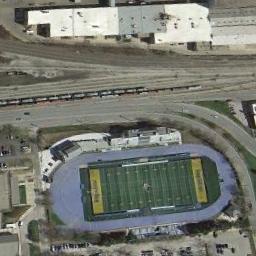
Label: ground_track_field